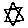
Label: star